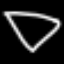
Label: diamond